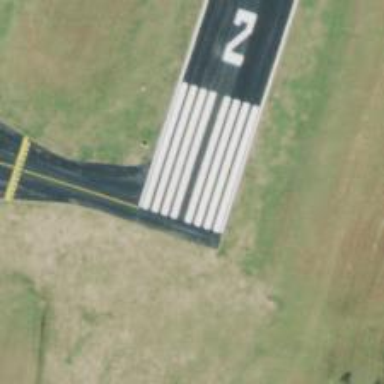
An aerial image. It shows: Runway at airport.